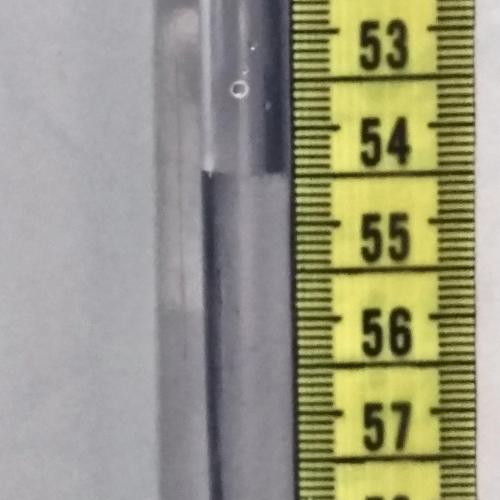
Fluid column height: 54.5 cm